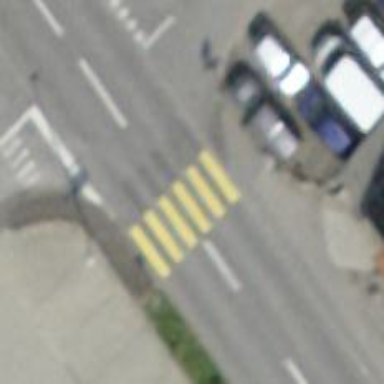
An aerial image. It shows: Zebra crossing on the road.